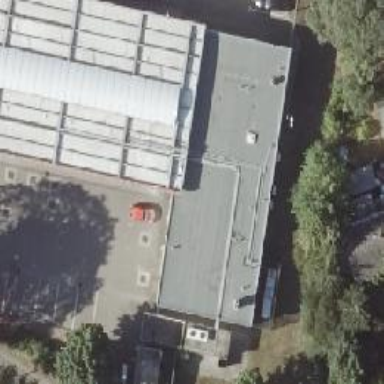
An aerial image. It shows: Building serving as CNG fuel station.